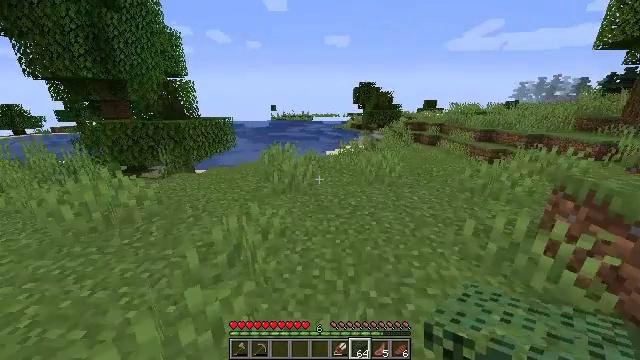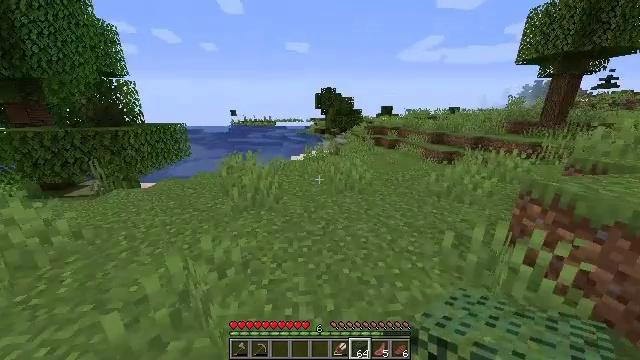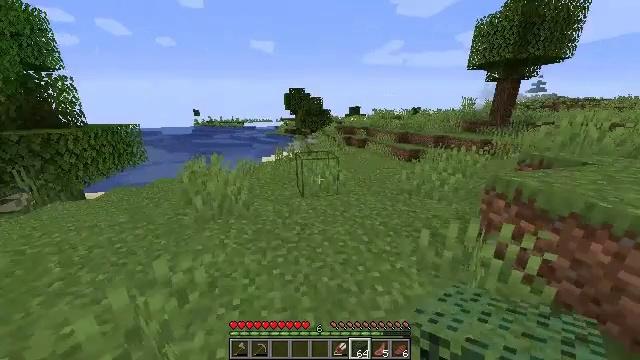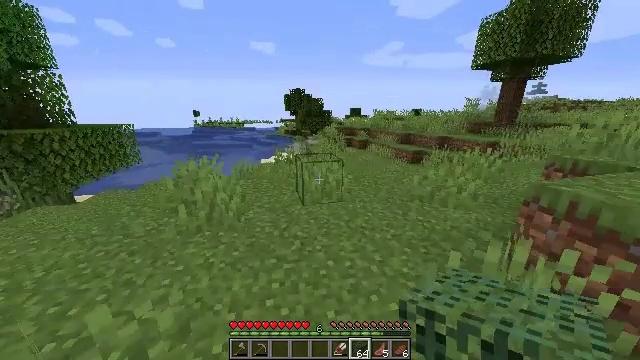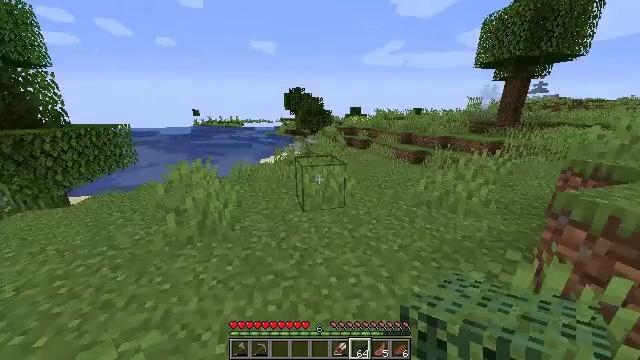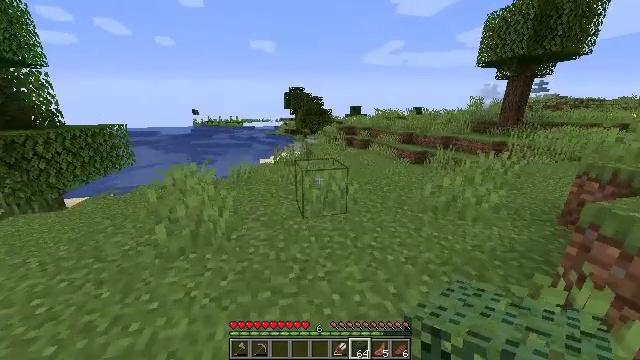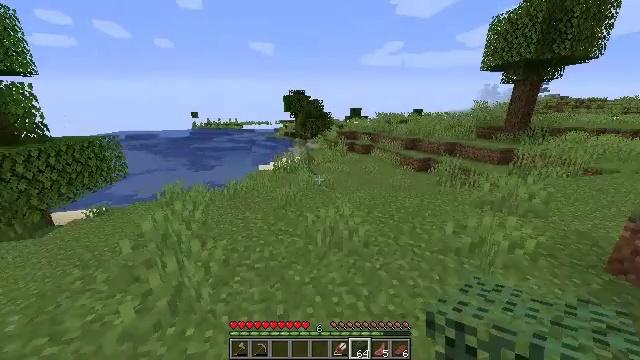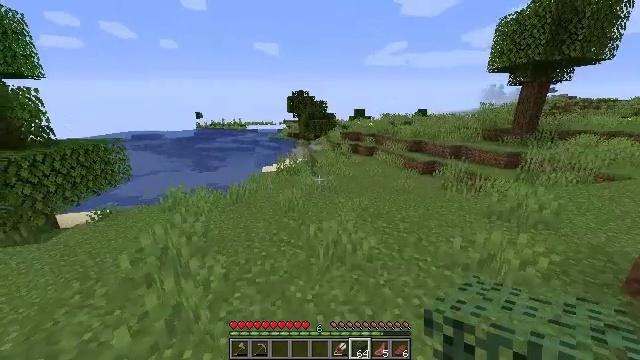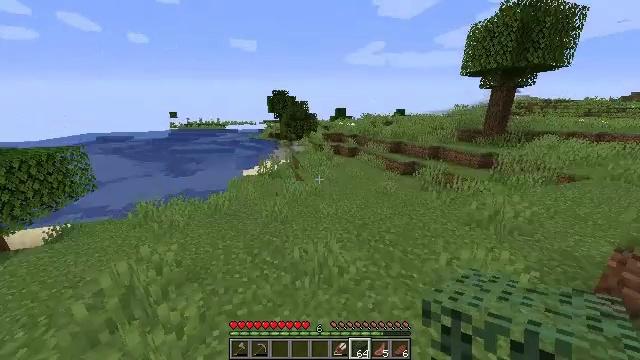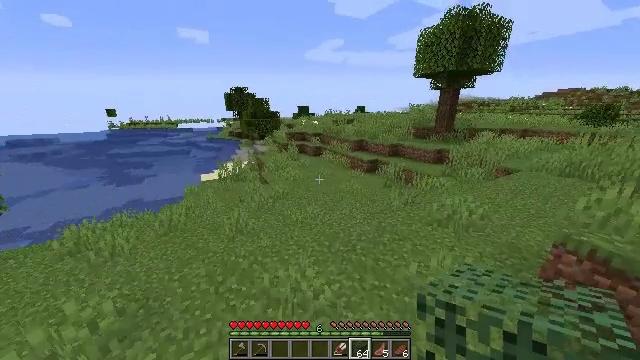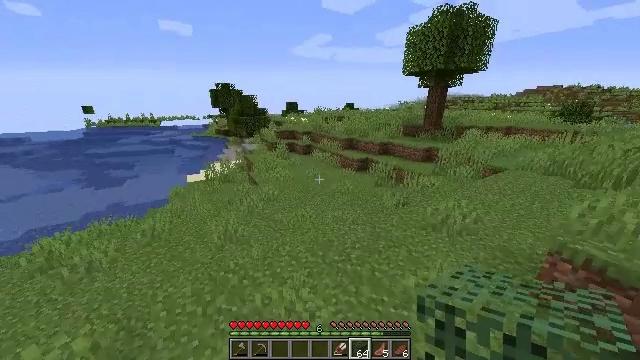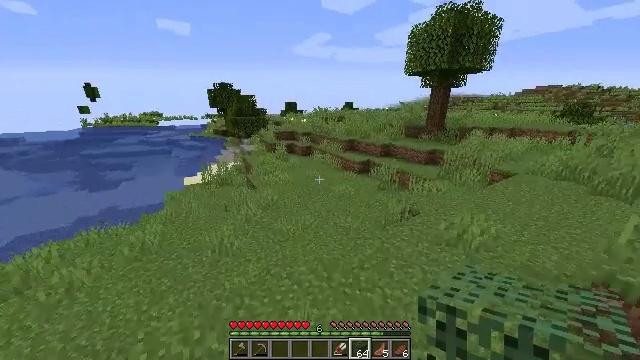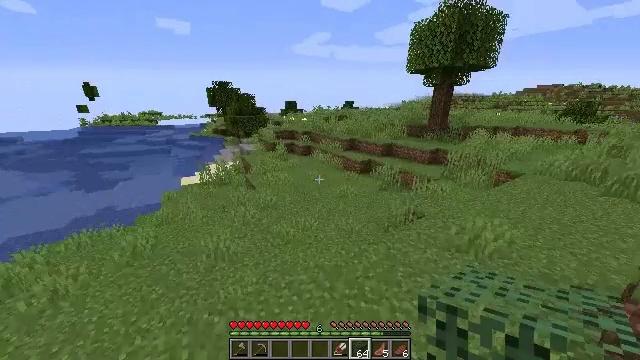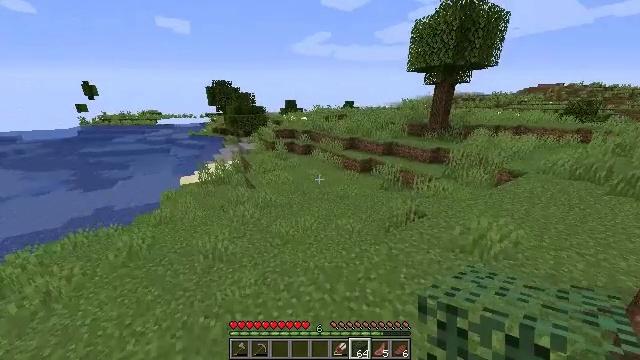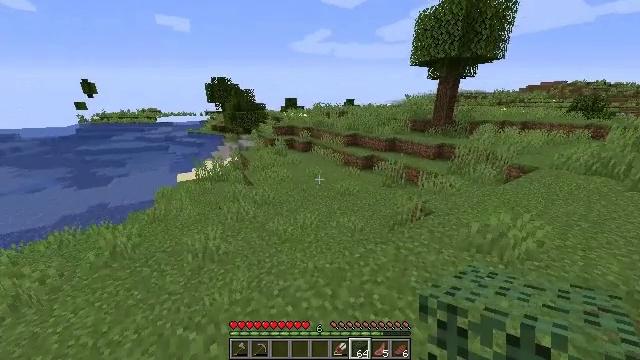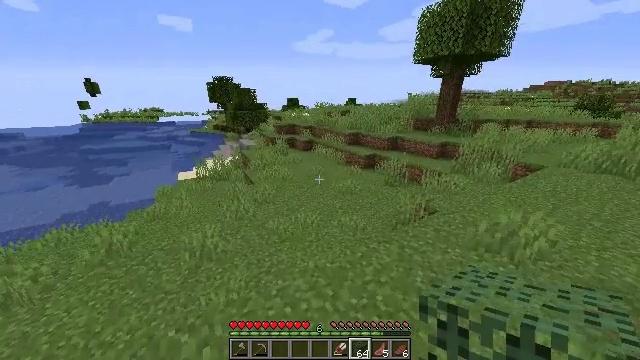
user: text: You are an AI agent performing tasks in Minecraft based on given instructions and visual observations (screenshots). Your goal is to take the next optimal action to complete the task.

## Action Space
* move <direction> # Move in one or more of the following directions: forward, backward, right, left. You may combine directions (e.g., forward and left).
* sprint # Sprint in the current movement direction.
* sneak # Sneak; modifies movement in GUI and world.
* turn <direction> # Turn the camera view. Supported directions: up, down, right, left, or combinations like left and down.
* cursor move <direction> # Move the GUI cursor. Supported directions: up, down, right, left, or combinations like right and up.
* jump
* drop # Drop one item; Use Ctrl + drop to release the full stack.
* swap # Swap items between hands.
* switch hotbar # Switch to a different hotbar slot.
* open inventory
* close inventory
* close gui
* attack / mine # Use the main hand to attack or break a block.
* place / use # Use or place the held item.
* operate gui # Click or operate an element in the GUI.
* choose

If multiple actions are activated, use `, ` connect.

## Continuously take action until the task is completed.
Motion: motion action
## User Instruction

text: Use the crafting table to craft a white carpet.
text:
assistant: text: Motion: move forward, sprint, turn right and up
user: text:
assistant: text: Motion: move forward, sprint, turn right
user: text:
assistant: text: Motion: move forward, sprint
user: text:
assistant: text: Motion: move forward, sprint
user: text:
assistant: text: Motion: move forward, sprint
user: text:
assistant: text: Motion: move forward, sprint, jump
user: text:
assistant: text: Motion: move forward, sprint, jump
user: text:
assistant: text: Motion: move forward, sprint, turn right, jump
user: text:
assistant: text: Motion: move forward, sprint, turn right, jump
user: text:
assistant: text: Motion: move forward, sprint, turn right, jump
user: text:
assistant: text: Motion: move forward and move right, sprint, jump
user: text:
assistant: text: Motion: move forward and move right, sprint, jump
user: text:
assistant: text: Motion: move forward and move right, sprint, jump
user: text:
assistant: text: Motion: move forward and move right, sprint, jump
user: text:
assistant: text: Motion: move forward and move right, sprint, jump
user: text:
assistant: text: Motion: move forward and move right, sprint, turn left, jump
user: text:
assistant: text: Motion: move forward and move right, sprint, turn left, jump
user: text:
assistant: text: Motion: move forward and move right, sprint, jump
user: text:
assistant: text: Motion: move forward and move right, sprint, jump
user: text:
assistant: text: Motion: move forward and move right, sprint, jump
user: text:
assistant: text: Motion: move forward and move right, sprint, jump
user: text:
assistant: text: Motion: move forward and move right, sprint, jump
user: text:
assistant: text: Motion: move forward and move right, sprint, jump
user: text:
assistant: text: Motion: move forward, sprint, jump
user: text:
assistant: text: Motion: move forward, sprint, jump
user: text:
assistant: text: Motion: move forward, sprint, jump
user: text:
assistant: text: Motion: move forward, sprint, jump
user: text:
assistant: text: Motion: move forward, sprint, jump
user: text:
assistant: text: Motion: move forward, sprint, jump
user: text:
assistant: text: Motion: move forward, sprint, jump